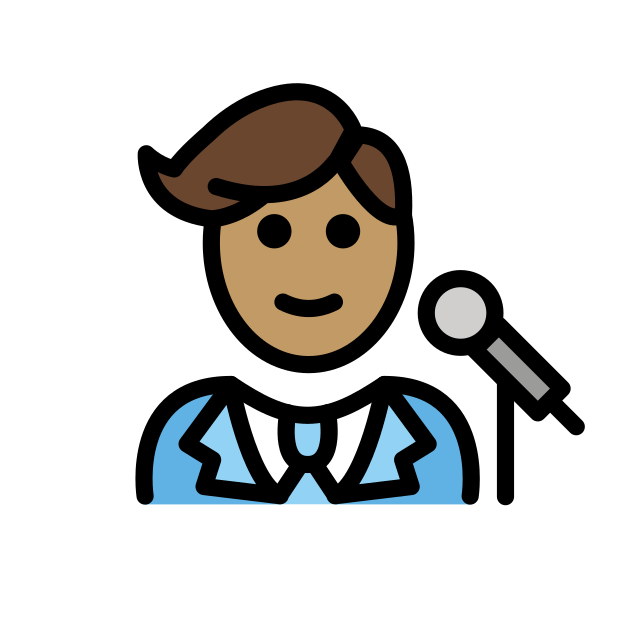
man singer: medium skin tone